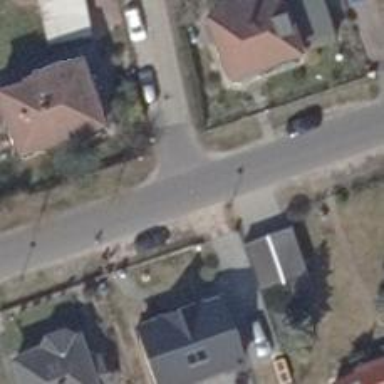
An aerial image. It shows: Residential road with asphalt surface.